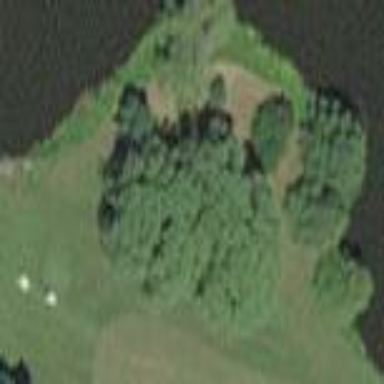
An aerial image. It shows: Rough golf area within woodland setting.